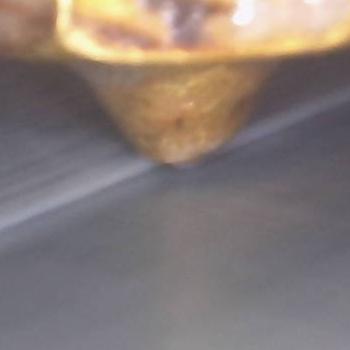
Flow rate: 49%